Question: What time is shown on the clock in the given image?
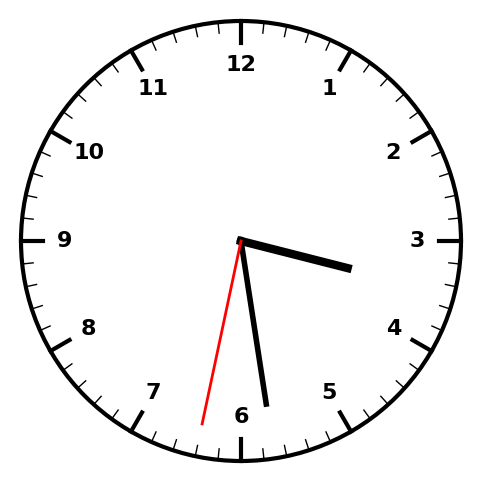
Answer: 03:28:32